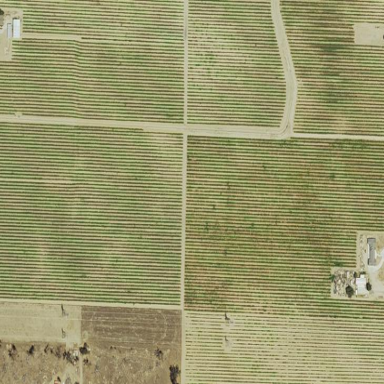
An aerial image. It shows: Vineyard.